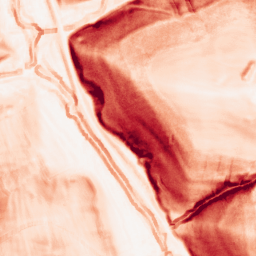
Category: morphological
Decomposition family: morphological_square
Decomposition parameters: operation: gradient
size: 5
Upsampling method: sinc_blackman
Upsampling parameters: scale: 2
kernel_size: 8
Upsampling scale: 2